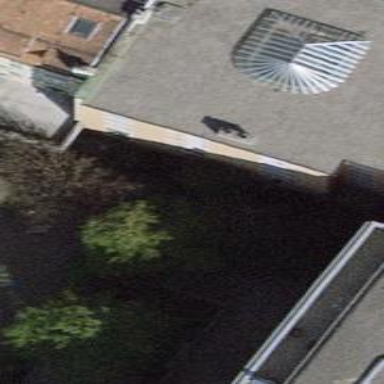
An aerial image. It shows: View of roof of building.